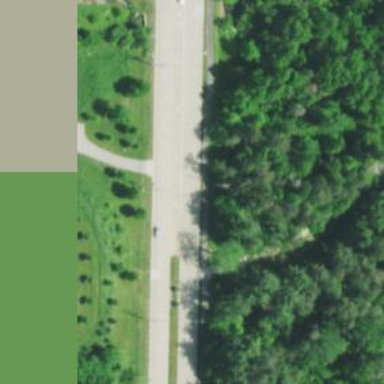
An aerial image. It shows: Primary highway.